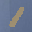
Label: 1